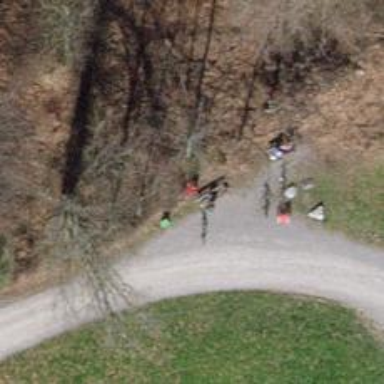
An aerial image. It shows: Bench for seating.